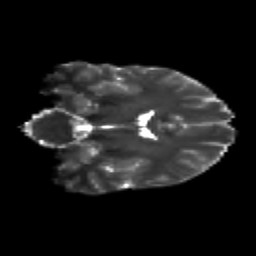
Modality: T2w
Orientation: coronal
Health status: healthy
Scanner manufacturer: siemens
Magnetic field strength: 3 T
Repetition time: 12 s
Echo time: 0.092 s